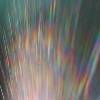
Label: sunburn